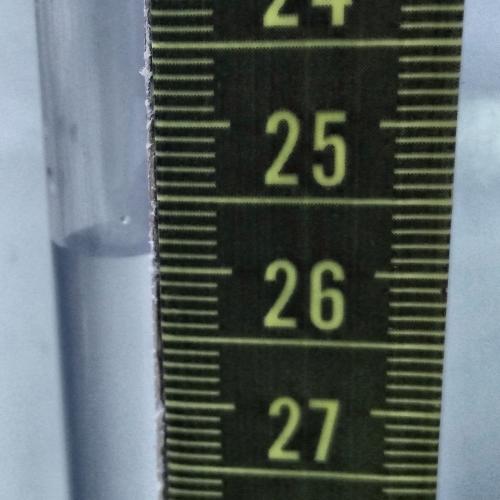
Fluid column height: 25.9 cm